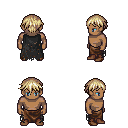
a pixel art fantasy rpg character, male body template, human, dark skin, black tattered cape, robe skirt, white blonde short bangs hairstyle, brown shoes, four views (front, back, left, right), 2x2 character sprite sheet, small pixel art, hard edges, no anti-aliasing